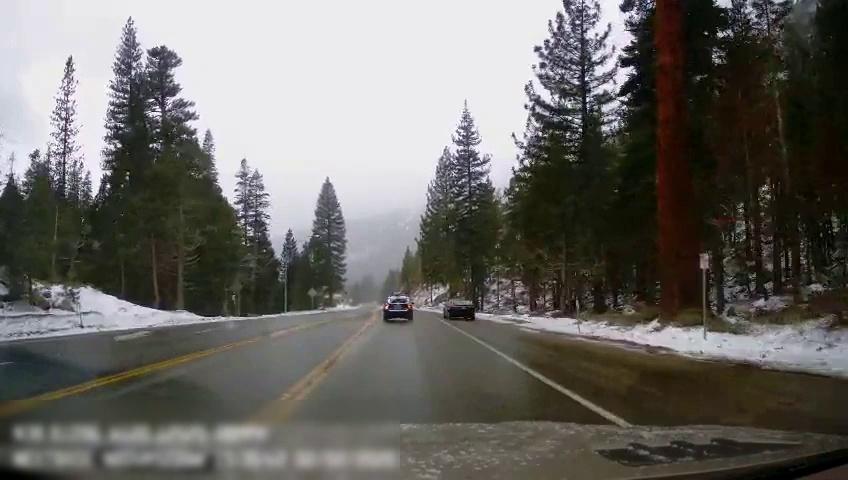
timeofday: Day
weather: Snowy
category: Drivable Space
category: Vehicles | Car
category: Vehicles | SUV
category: Lanes | Current Lane
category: Lanes | Opposite Lane
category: Lanes | Opposite Lane
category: Lanes | Opposite Lane
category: Lanes | Current Lane
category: Traffic | Signs